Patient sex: F
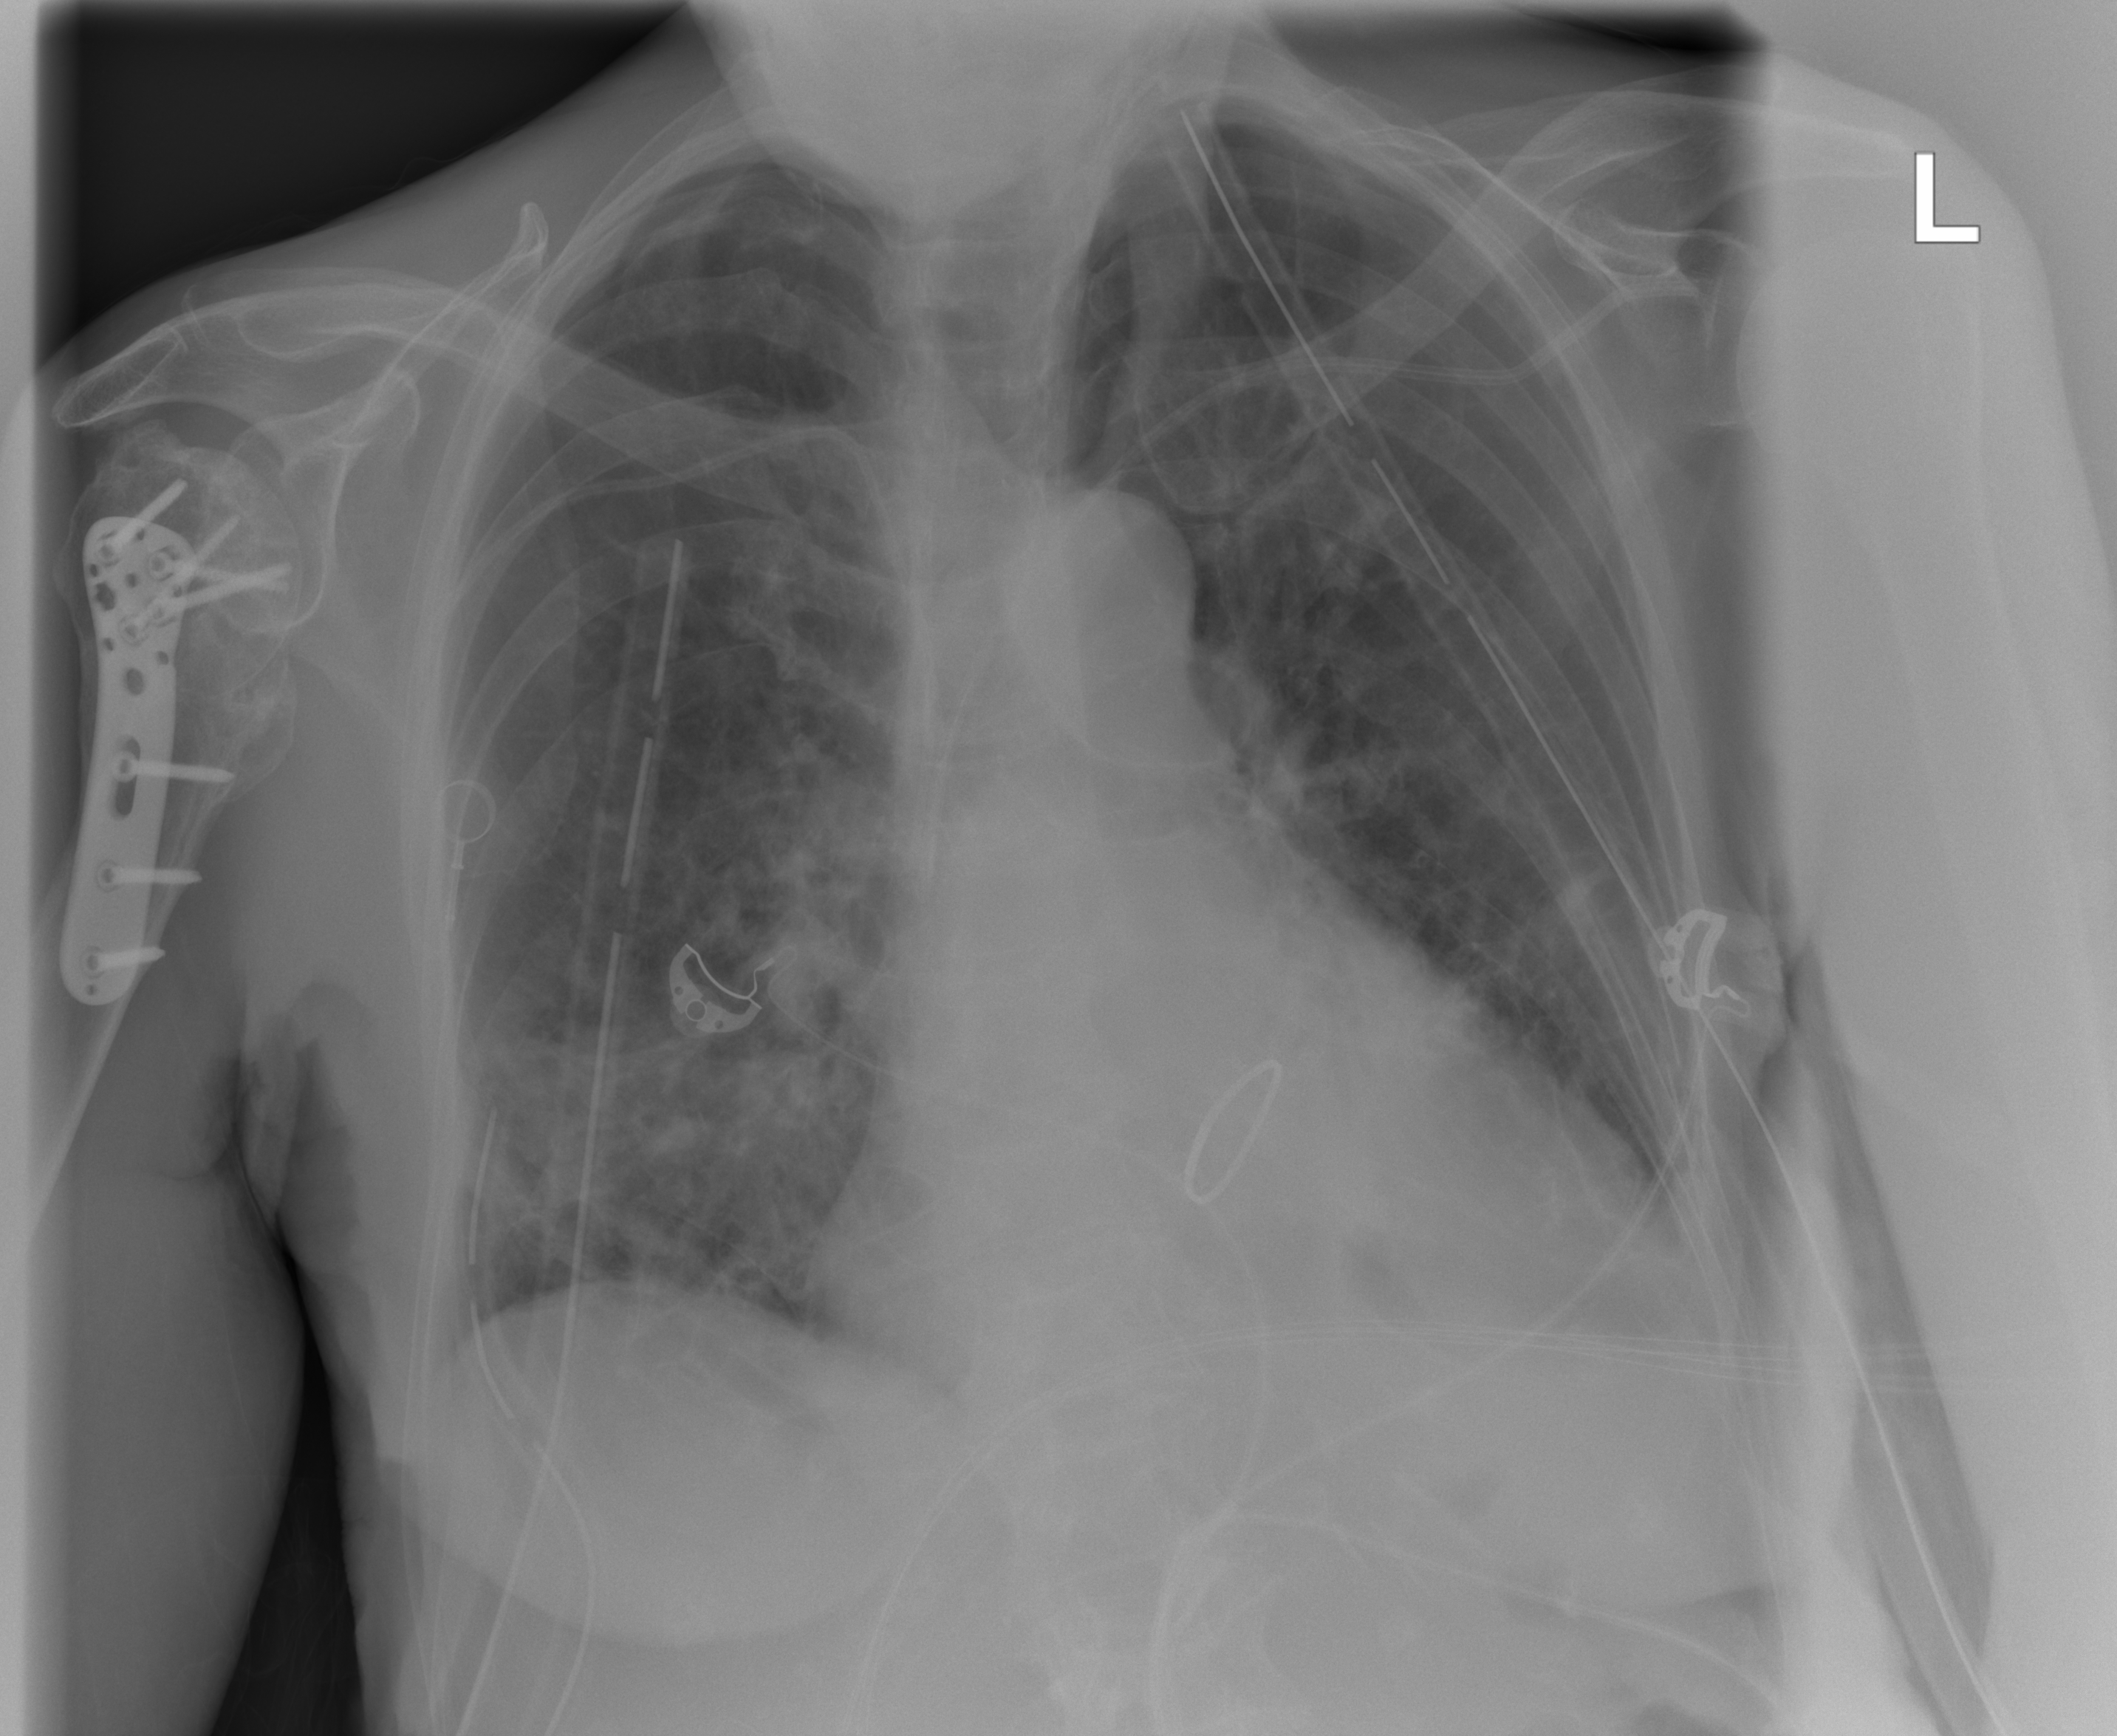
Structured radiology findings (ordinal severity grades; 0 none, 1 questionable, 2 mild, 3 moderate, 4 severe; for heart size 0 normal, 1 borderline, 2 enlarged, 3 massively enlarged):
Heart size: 2
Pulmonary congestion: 2
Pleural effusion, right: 2
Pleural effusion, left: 2
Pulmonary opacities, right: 2
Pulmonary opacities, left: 1
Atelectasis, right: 2
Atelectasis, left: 2